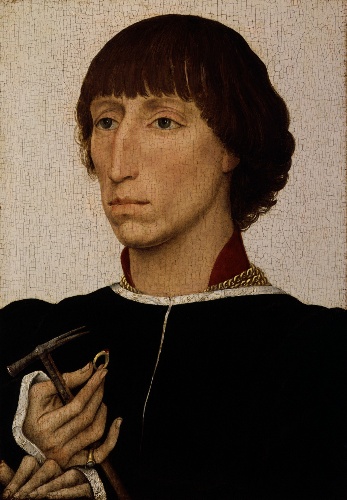
Title: Francesco d'Este (born about 1429, died after July 20, 1486)
Artist: Rogier van der Weyden
Artist bio: Netherlandish, Tournai ca. 1399–1464 Brussels
Date: ca. 1460
Object type: Painting
Classification: Paintings
Medium: Oil on wood
Dimensions: Overall 12 1/2 x 8 3/4 in. (31.8 x 22.2 cm): painted surface, each side 11 3/4 x 8 in. (29.8 x 20.3 cm)
Department: European Paintings
Credit line: The Friedsam Collection, Bequest of Michael Friedsam, 1931
Accession year: 1932
Repository: Metropolitan Museum of Art, New York, NY
Tags: Rings|Men|Portraits|Hammers